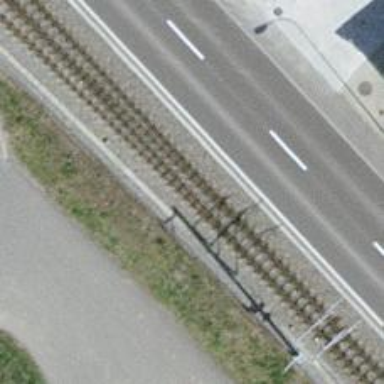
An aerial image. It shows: Narrow-gauge railway siding with electrified contact line.